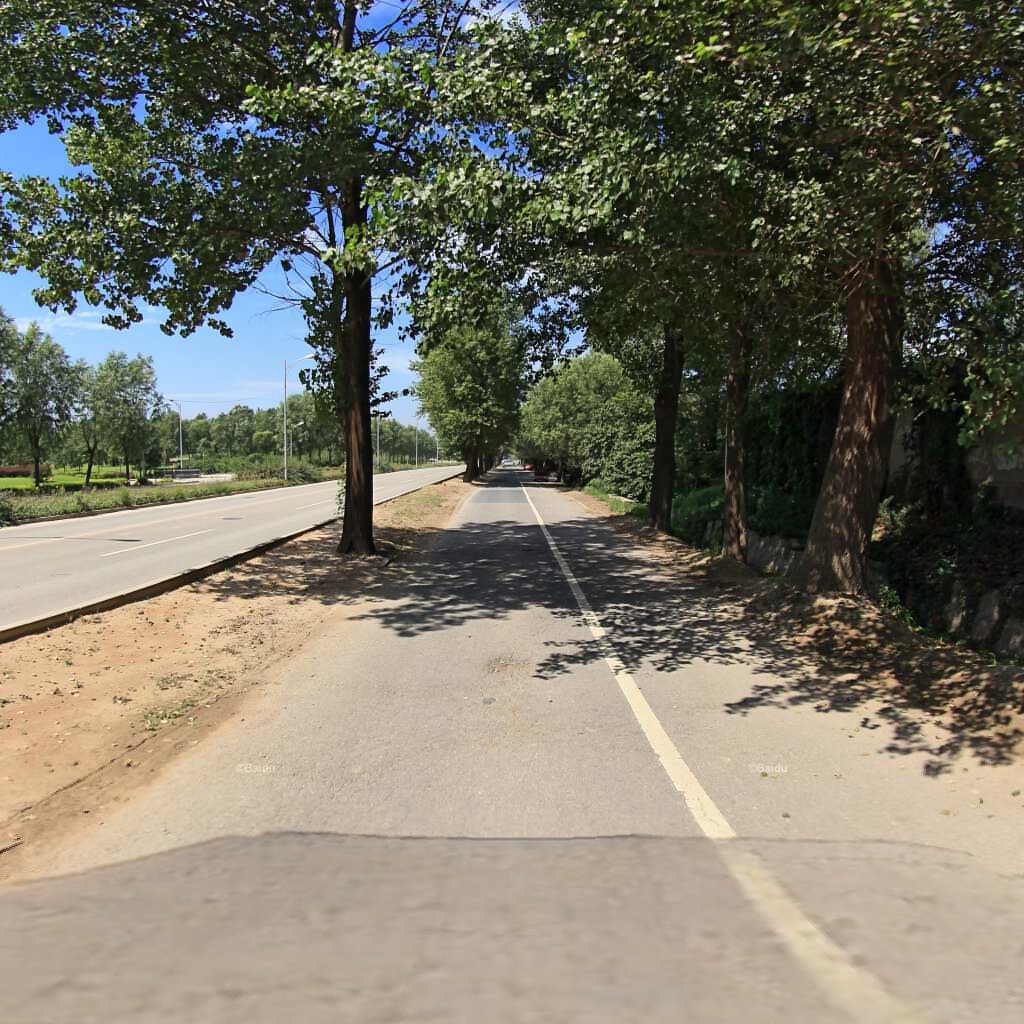
Region: Haidian
Road damage annotations: alligator crack